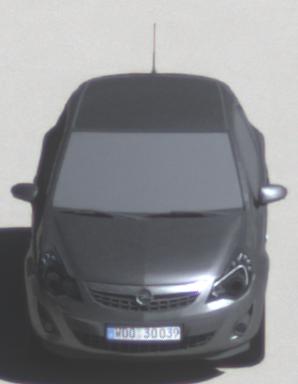
Make: Opel
Model: Corsa 1.2
Detailed model: Corsa (D)
Model produced from: 2011/01
Model produced until: 2014/08
Doors: 3
Color: gray
Road condition: dry road
Daytime: midday
Contrast: high contrast